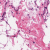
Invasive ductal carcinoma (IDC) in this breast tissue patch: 0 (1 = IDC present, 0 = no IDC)